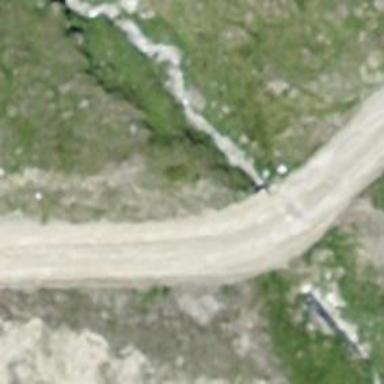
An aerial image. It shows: Culvert tunnel.